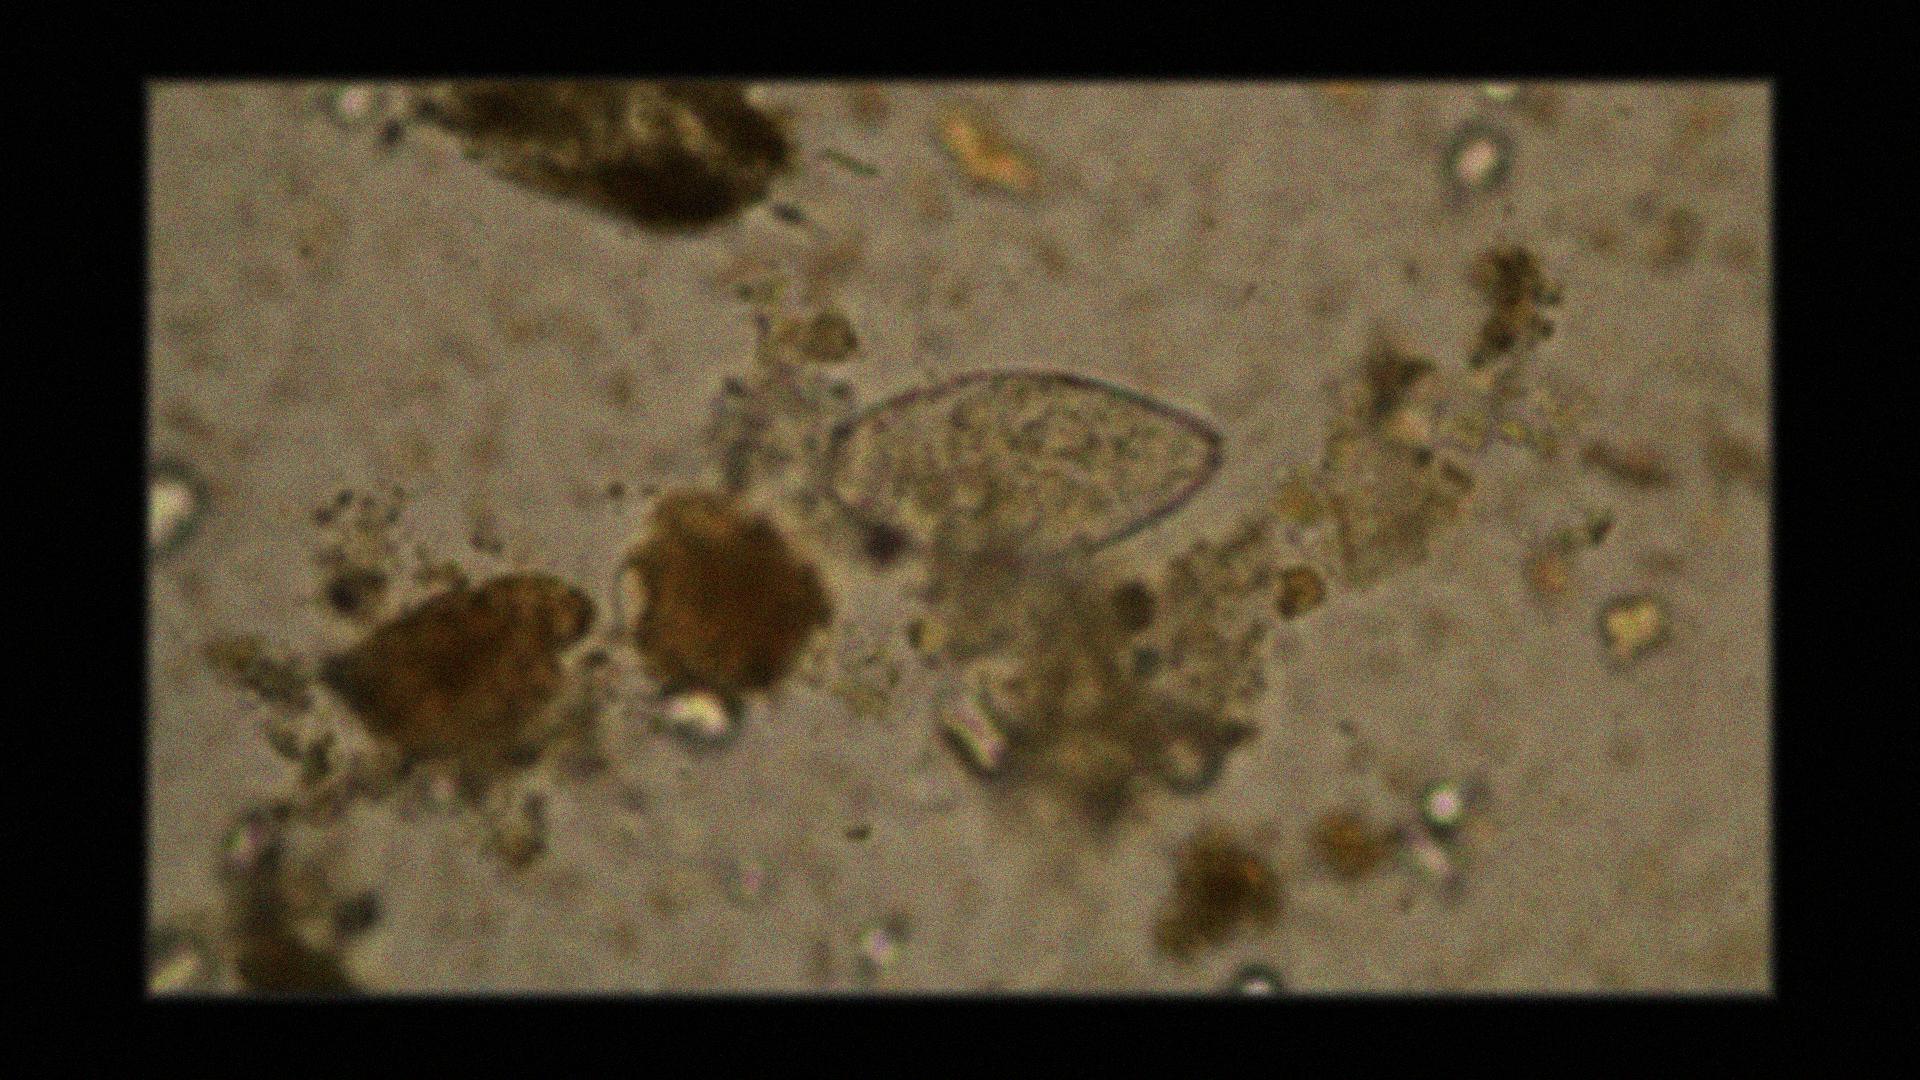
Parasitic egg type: Fasciolopsis buski